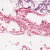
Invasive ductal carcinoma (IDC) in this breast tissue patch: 0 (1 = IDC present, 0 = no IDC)